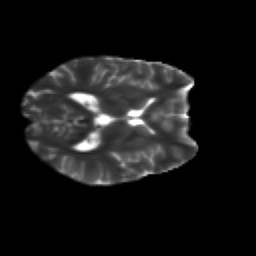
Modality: T2w
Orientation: axial
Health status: healthy
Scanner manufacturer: siemens
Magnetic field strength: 3 T
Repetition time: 10 s
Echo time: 0.092 s